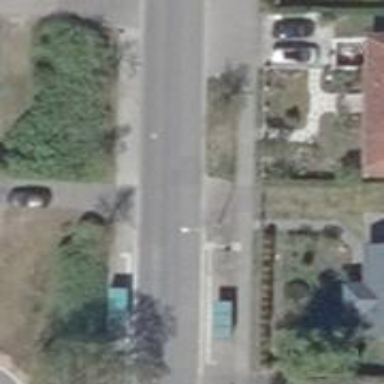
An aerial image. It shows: Public transport stop position.